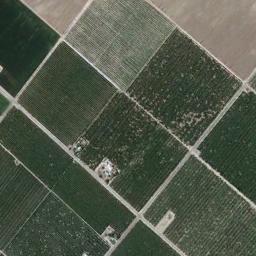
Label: rectangular_farmland